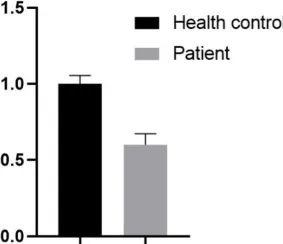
The expression of TYK2 in these family members. (A) The qRT-PCR results of the patient and health control.
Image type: pathology (masson_trichrome)